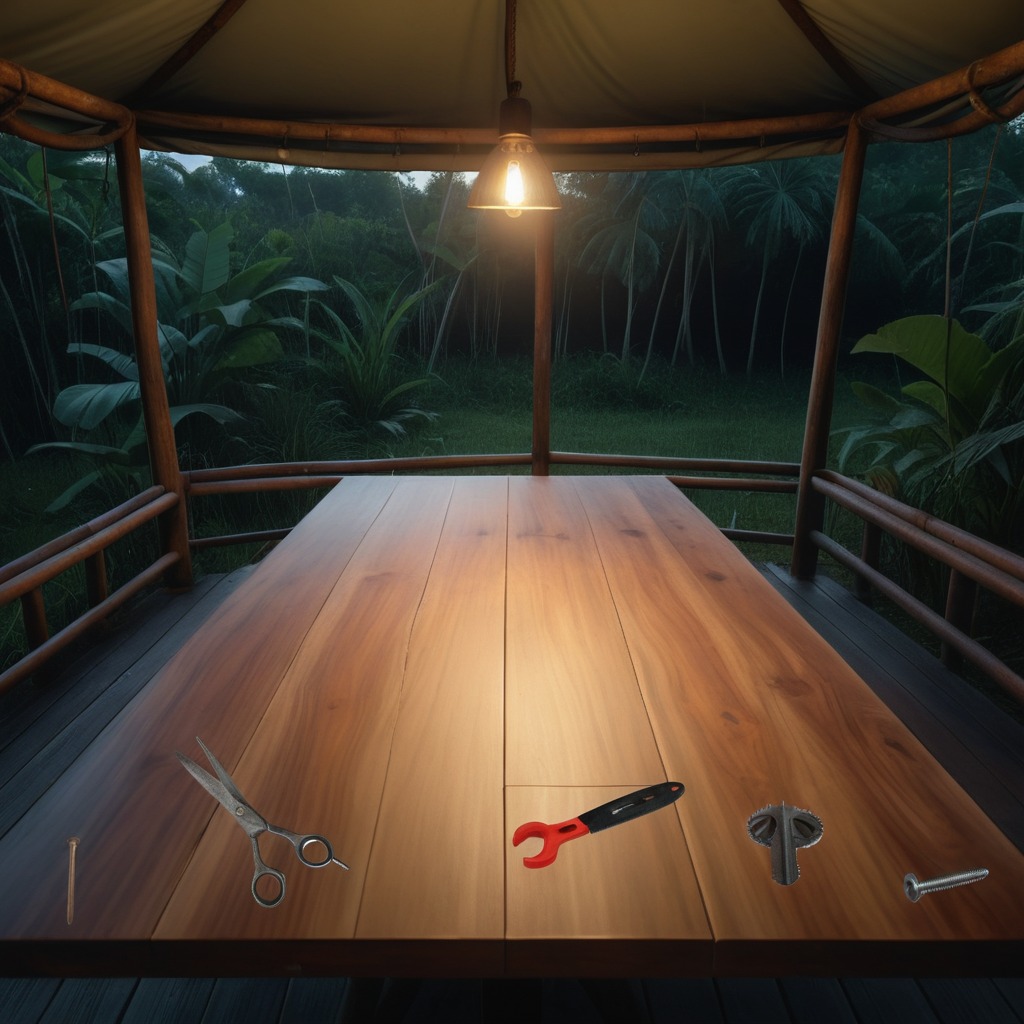
A steel gear with teeth, a metal machine screw, an iron nail, a pair of scissors, and a wrench are lying on a wooden table inside a jungle field workshop tent at night dim ambient light soft shadows worn but